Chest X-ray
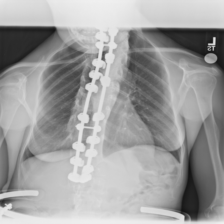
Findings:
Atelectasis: negative
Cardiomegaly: negative
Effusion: negative
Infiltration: negative
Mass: negative
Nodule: negative
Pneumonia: negative
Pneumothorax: negative
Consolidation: negative
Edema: negative
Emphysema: negative
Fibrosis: negative
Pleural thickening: negative
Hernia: negative